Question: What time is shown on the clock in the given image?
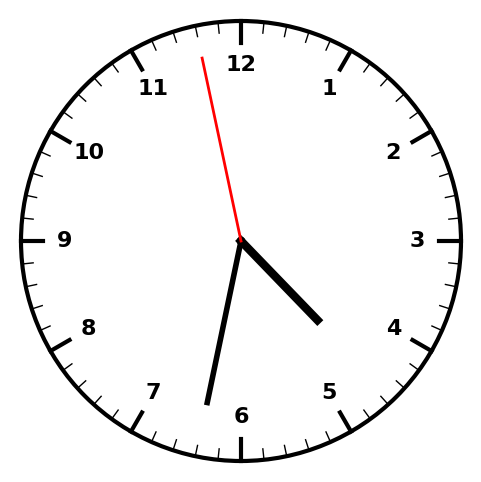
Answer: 04:31:58